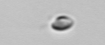
Label: nanoplankton_mix